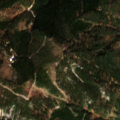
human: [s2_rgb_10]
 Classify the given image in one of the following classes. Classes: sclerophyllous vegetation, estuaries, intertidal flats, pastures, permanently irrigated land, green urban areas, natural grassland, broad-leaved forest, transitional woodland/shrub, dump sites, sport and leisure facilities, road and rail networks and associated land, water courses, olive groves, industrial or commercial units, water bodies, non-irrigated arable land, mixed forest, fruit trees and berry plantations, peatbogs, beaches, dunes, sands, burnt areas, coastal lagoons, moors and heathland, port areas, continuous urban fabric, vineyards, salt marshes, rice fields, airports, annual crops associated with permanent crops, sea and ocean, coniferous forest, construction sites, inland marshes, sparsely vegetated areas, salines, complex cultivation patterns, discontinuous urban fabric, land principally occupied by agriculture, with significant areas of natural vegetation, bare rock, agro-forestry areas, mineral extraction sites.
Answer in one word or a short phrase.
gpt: pastures, coniferous forest, mixed forest